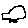
Label: car